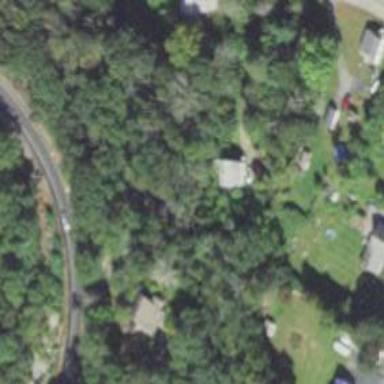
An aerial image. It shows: Residential driveway serving as service road.